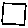
Label: square